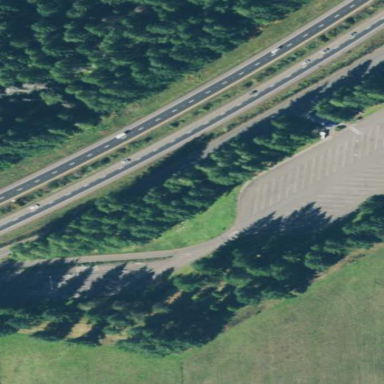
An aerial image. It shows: Rest area on the road.